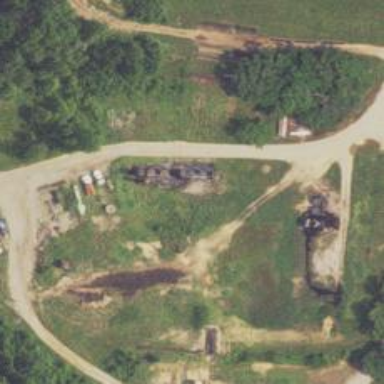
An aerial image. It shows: Storage tank with man-made structure.